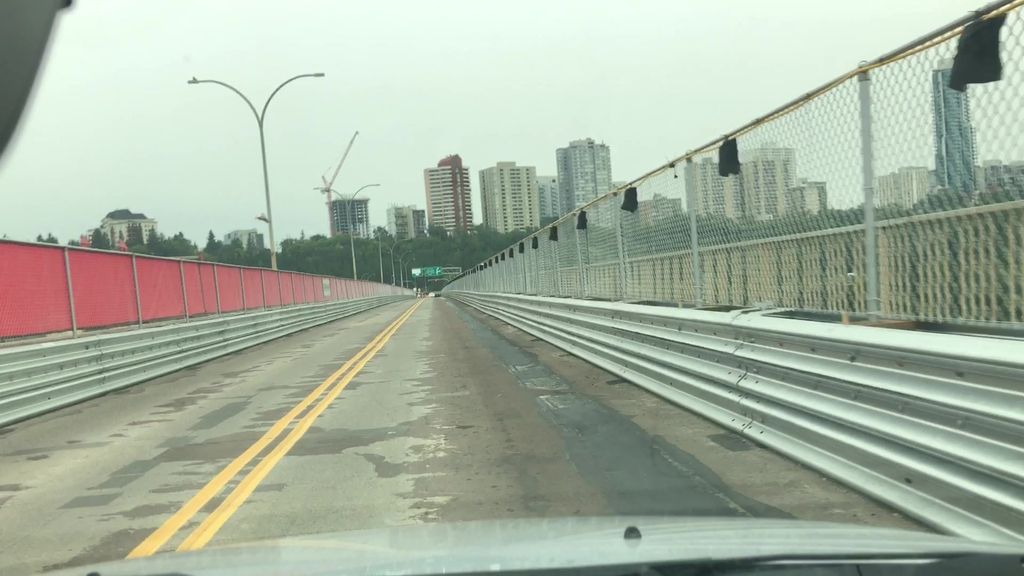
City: edmonton